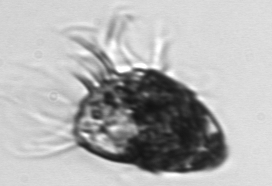
Label: Strombidium_morphotype1